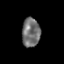
Tissue: prostate
Cell type: T cells
Senescence score: 0.361
Nuclear area (px): 516
Mean DAPI intensity: 112.651